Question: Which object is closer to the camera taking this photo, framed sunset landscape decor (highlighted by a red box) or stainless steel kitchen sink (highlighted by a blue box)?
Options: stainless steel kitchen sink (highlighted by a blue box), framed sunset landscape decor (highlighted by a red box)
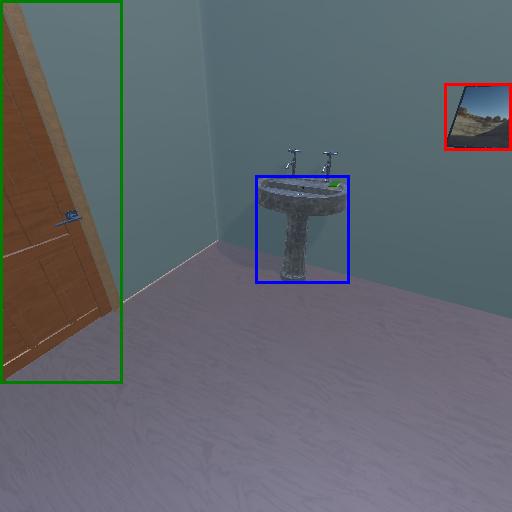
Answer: stainless steel kitchen sink (highlighted by a blue box)